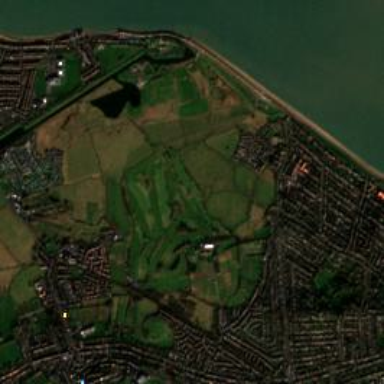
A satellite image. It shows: Golf course.